Here is the time-frequency representation (spectrogram) of a rolling-element bearing's vibration measurement. Based on the visible evidence, which condition applies: normal, inner_race, outer_race, ball?
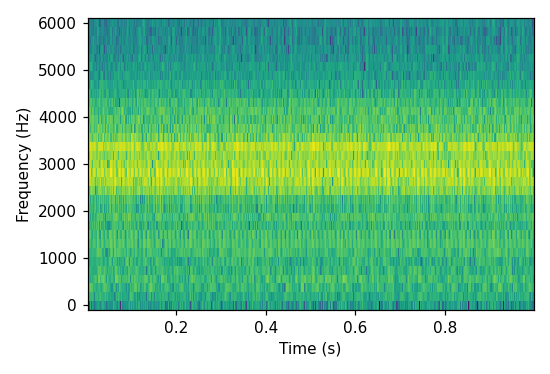
Answer: outer_race